Field crop: tomato
Growth stage: 2
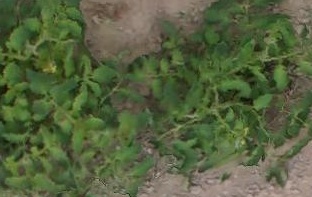
Species: tomato